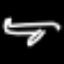
Label: airplane